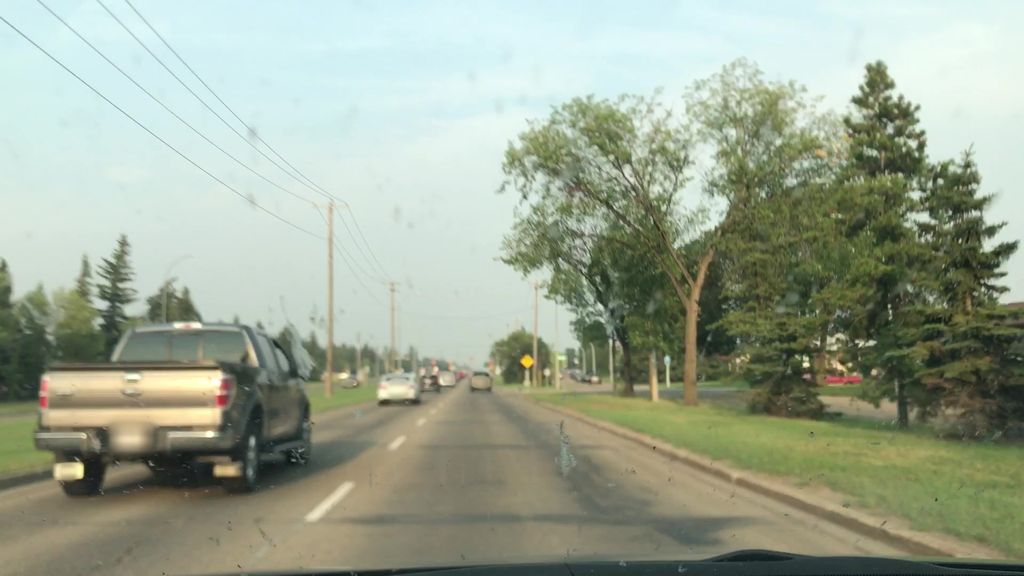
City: edmonton